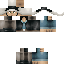
A male human skin with medium skin, wearing brown long hair dressed in a blue suit and brown pants, featuring a closed mouth.